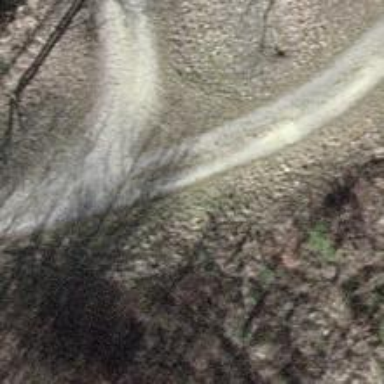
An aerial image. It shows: Pebblestone track with grade3 tracktype.